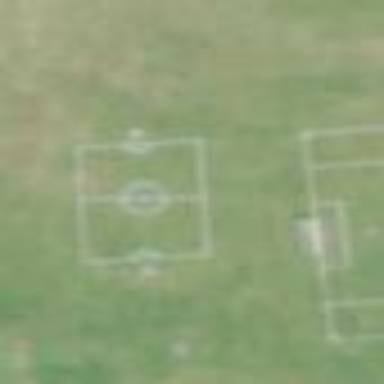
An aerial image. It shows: Soccer pitch for leisureland activities.